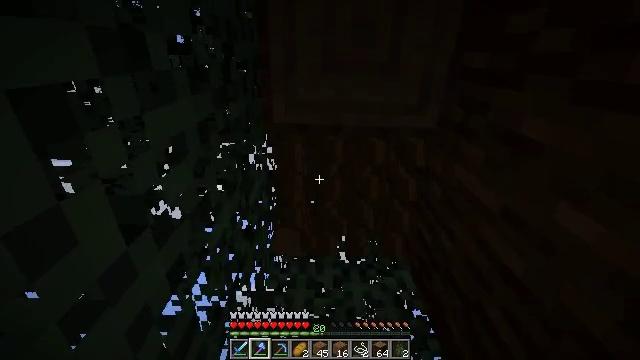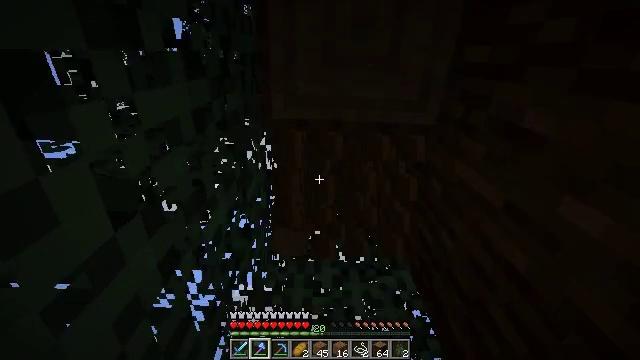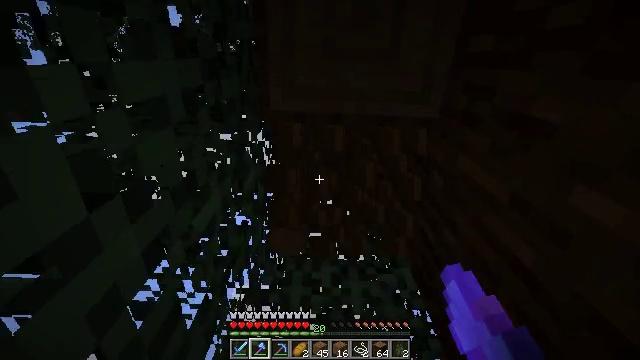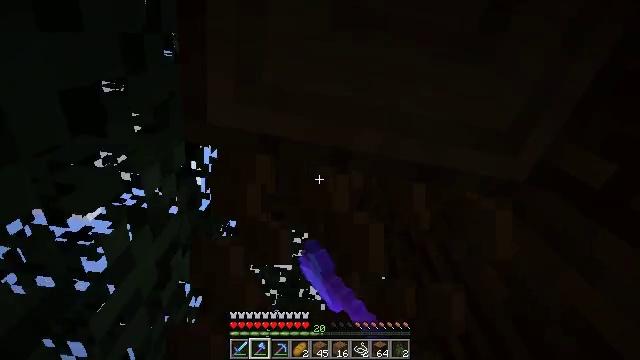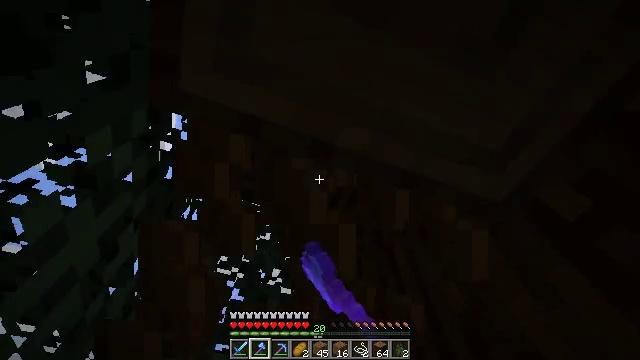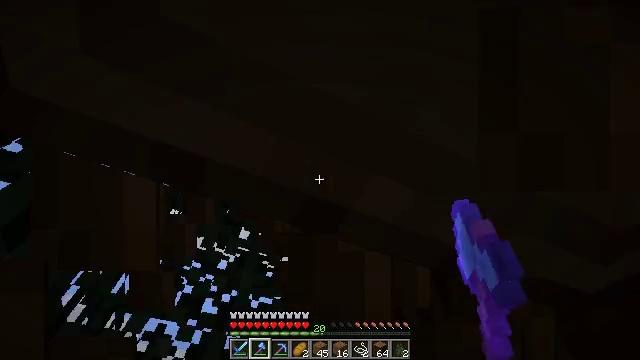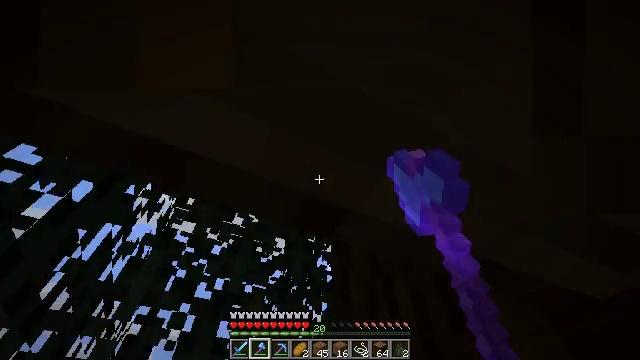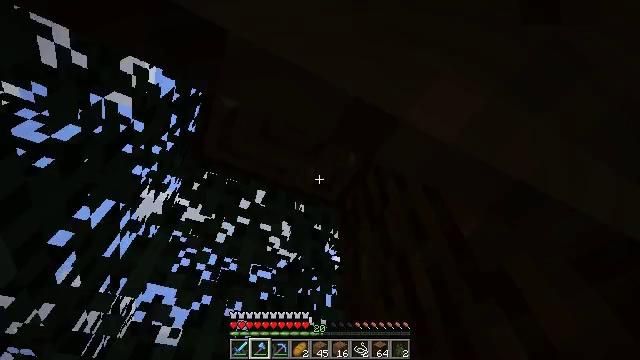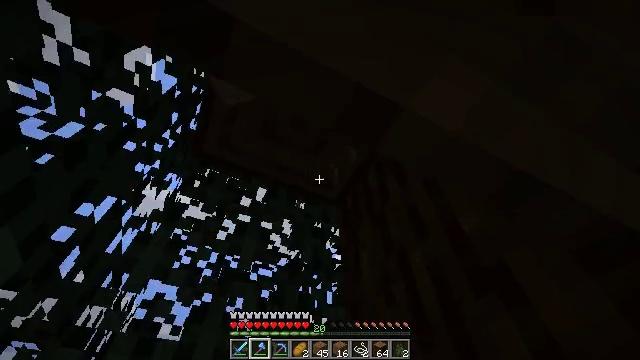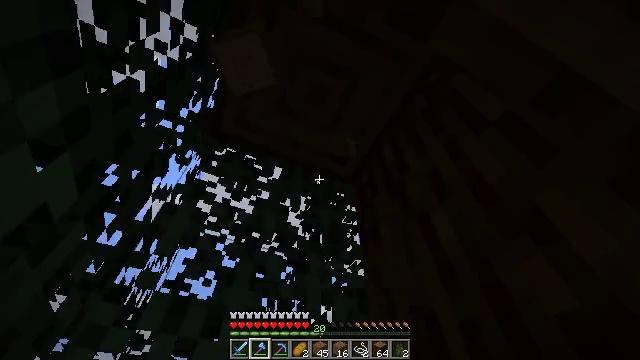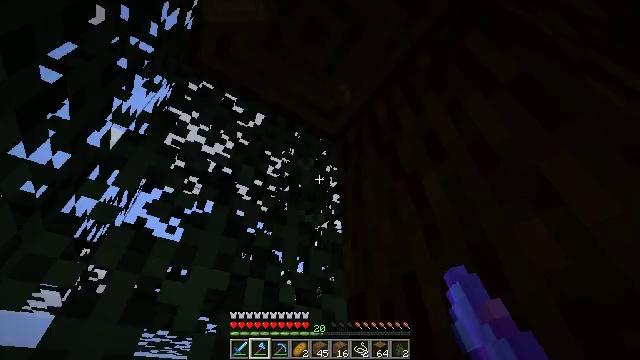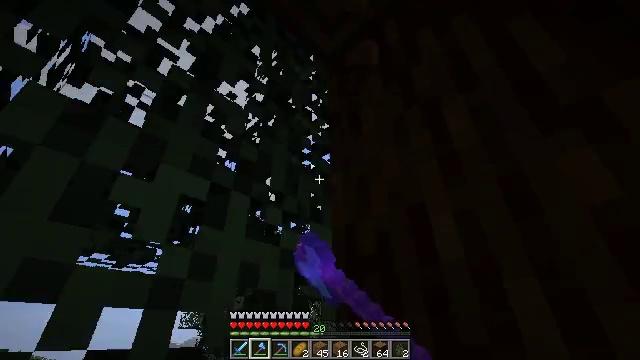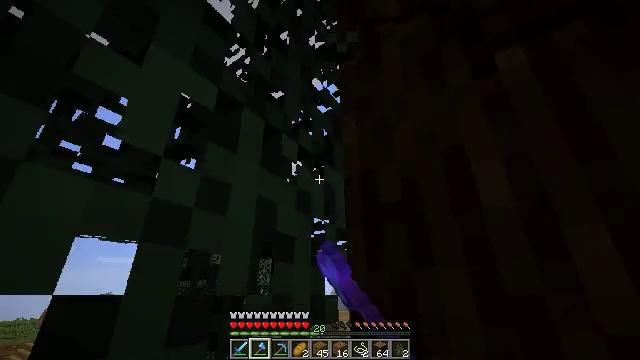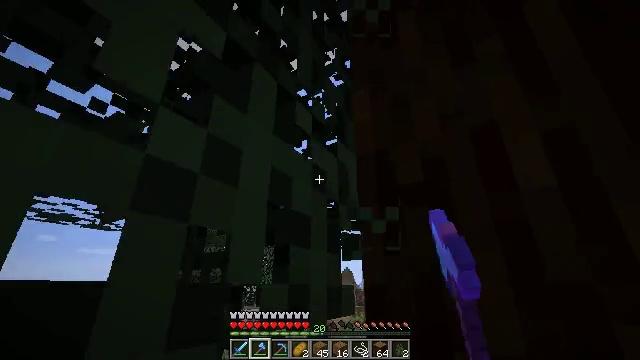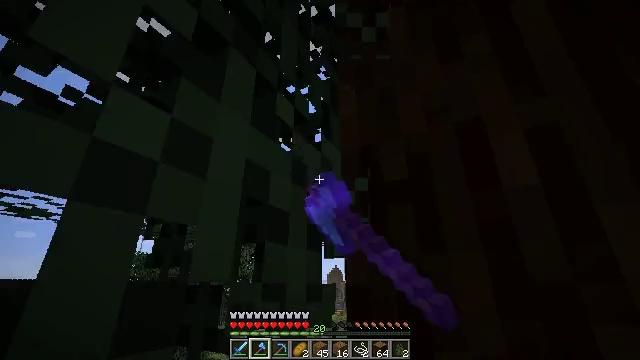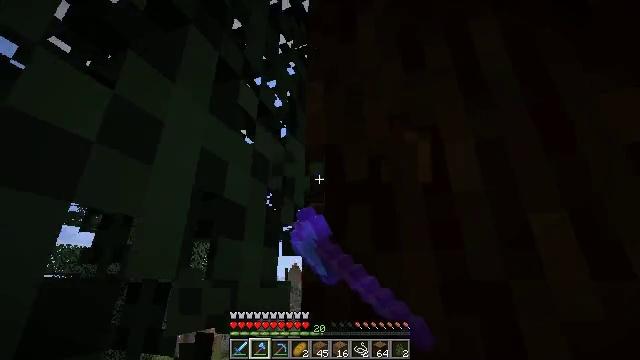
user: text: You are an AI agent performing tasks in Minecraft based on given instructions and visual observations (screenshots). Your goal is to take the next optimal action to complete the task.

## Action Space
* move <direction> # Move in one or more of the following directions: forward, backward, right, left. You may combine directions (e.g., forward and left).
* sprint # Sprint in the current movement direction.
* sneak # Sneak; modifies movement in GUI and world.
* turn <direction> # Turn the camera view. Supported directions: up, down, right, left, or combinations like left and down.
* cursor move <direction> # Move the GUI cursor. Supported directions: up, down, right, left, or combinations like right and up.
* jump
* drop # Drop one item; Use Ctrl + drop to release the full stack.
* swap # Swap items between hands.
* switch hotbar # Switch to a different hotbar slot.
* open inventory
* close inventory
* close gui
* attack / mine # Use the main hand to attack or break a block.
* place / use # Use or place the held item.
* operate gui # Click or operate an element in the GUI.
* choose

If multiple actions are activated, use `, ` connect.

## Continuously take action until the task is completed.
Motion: motion action
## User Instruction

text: Break the spruce log from the tree.
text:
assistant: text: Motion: move forward, attack / mine
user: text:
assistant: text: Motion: move forward, attack / mine, jump
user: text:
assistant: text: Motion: move forward and move left, turn right and down, attack / mine, jump
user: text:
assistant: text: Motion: move forward and move left, turn right and down, attack / mine, jump
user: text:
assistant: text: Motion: move forward and move left, turn right and down, attack / mine
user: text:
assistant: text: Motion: move forward and move left, turn right and down, attack / mine
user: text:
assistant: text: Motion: move forward and move left, attack / mine
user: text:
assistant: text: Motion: move forward and move left, attack / mine
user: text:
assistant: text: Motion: move forward and move left, turn left, attack / mine
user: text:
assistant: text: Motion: move forward and move left, turn right and down, attack / mine
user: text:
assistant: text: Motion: move forward and move left, turn right and down, attack / mine
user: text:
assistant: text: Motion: move forward and move left, turn right and down, attack / mine
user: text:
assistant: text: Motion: move forward and move left, turn right and down, attack / mine
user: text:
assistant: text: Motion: turn right, attack / mine
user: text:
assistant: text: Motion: turn right, attack / mine
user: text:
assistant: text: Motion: turn right, attack / mine
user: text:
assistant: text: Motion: turn right and up, attack / mine
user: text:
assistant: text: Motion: turn right and up, attack / mine
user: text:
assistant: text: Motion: turn right and up, attack / mine
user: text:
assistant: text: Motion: attack / mine
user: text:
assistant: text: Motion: turn right and up, attack / mine
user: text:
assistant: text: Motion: turn right and up, attack / mine
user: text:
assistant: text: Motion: turn right and up, attack / mine
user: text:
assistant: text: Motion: turn right and up, attack / mine
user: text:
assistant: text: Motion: turn right and up, attack / mine
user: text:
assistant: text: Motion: turn up, attack / mine
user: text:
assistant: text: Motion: move forward, attack / mine
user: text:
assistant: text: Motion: move forward, attack / mine
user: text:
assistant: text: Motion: move forward, attack / mine
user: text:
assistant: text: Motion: move forward, turn left and up, attack / mine